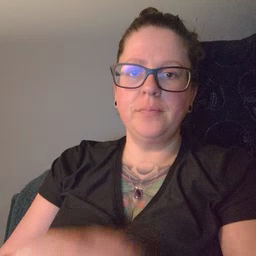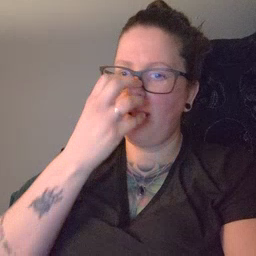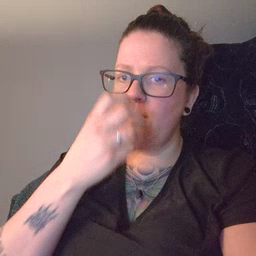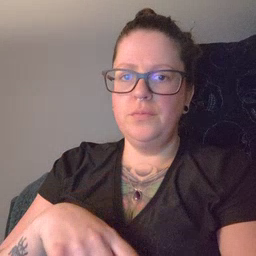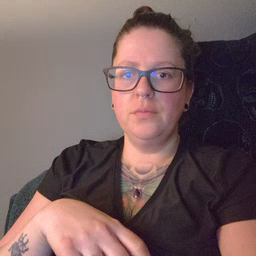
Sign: clown